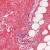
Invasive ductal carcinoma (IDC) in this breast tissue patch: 0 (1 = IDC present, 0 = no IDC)